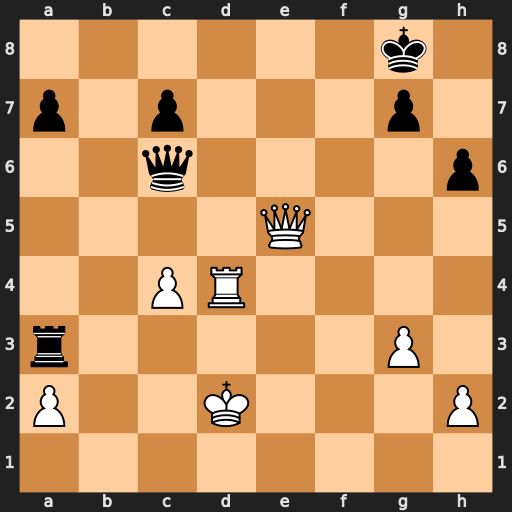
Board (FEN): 6k1/p1p3p1/2q4p/4Q3/2PR4/r5P1/P2K3P/8
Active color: w
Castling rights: -
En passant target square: -
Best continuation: Rd8+ Kh7 Qf5+ Qg6 Rh8+ Kxh8 Qxg6